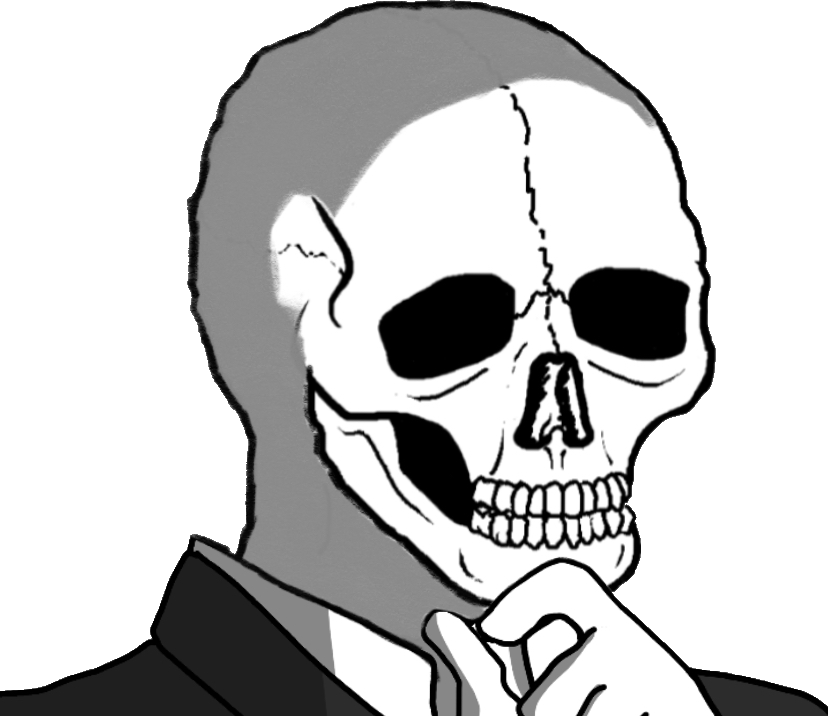
Label: 5_Oomer